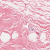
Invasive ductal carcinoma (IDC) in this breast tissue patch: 0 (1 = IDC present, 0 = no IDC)